Aerial crown-view tile of a tropical tree (Barro Colorado Island, Panama), acquired 20250616:
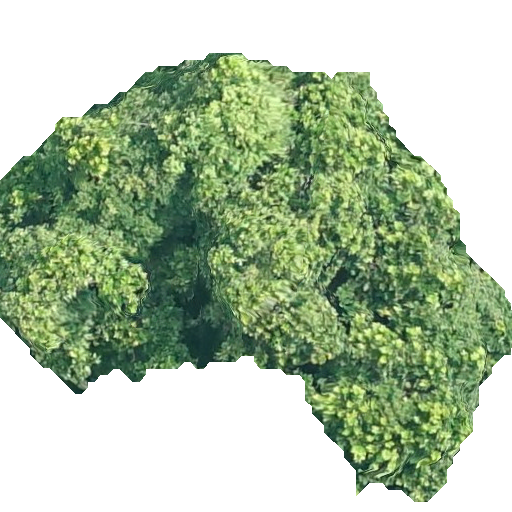
Species: Anacardium excelsum
GBIF accepted scientific name: Anacardium excelsum
Crown area: 209.497 m²